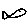
Label: fish